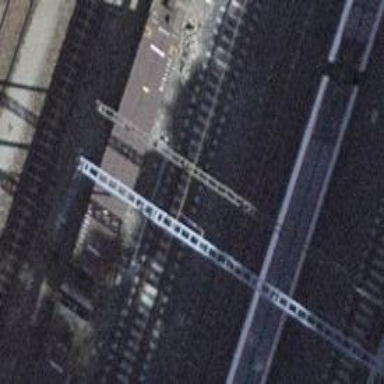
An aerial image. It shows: Railway switch.